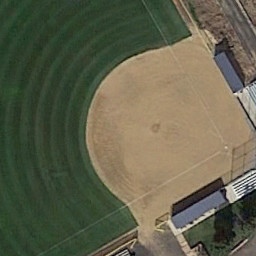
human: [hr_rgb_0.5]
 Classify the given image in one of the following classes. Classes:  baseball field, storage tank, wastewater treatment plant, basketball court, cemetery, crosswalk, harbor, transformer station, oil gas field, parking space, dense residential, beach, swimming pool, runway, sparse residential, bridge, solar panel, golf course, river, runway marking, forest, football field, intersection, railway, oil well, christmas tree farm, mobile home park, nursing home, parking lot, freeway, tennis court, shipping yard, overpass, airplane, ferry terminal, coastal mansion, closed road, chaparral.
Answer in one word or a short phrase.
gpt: baseball field